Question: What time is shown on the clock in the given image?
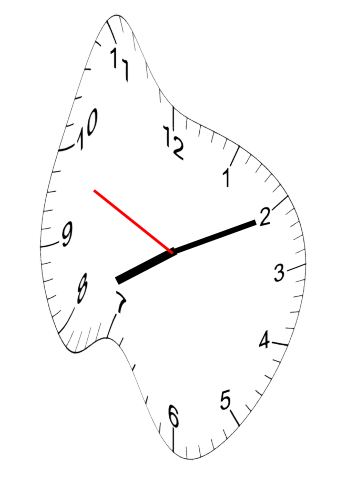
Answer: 08:10:49